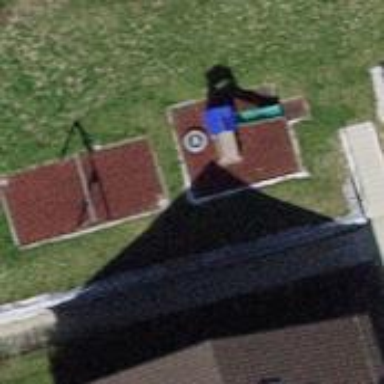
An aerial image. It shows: Playground featuring slide.